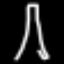
Label: The Eiffel Tower